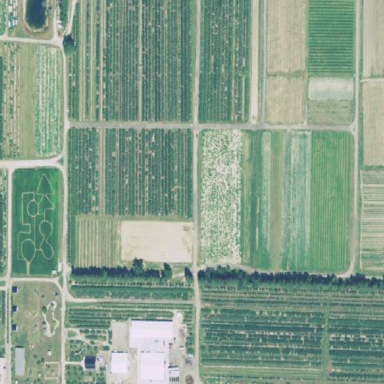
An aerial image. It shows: Orchard.